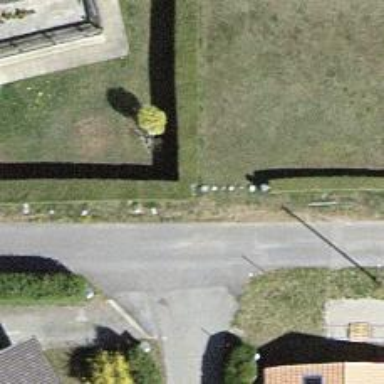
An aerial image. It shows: Hedge barrier.